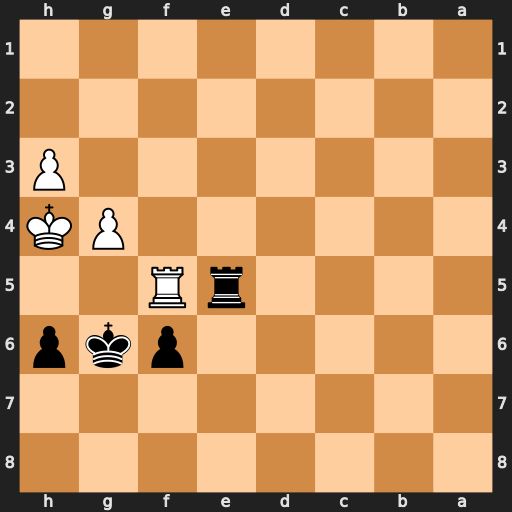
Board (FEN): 8/8/5pkp/4rR2/6PK/7P/8/8
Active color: b
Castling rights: -
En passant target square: -
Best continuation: Rxf5 gxf5+ Kxf5